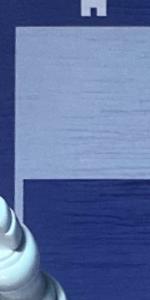
Label: Empty